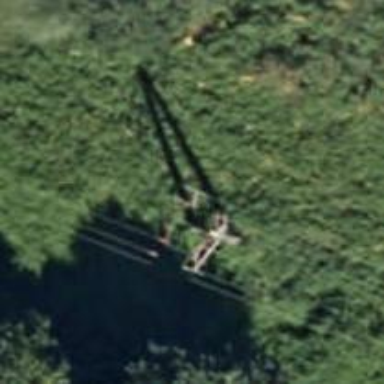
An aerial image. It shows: Power pole.